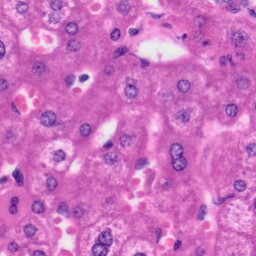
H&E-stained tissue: Liver